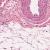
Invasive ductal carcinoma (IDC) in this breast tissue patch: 0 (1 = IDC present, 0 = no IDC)